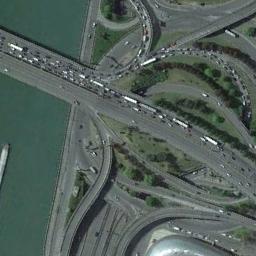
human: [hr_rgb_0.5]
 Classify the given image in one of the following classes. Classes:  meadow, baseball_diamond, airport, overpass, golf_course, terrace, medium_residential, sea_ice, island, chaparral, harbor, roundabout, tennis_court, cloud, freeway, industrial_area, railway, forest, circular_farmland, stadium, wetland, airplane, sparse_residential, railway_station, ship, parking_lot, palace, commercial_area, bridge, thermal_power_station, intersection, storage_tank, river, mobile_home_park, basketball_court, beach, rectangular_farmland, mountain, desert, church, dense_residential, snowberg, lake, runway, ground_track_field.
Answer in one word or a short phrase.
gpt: overpass